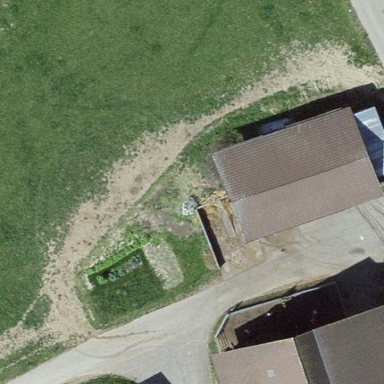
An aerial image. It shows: Rural barn.